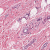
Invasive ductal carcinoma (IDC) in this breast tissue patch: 0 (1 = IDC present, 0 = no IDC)